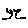
Label: tree